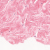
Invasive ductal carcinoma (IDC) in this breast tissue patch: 0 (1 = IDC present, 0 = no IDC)